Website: home-depot
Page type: billing-address
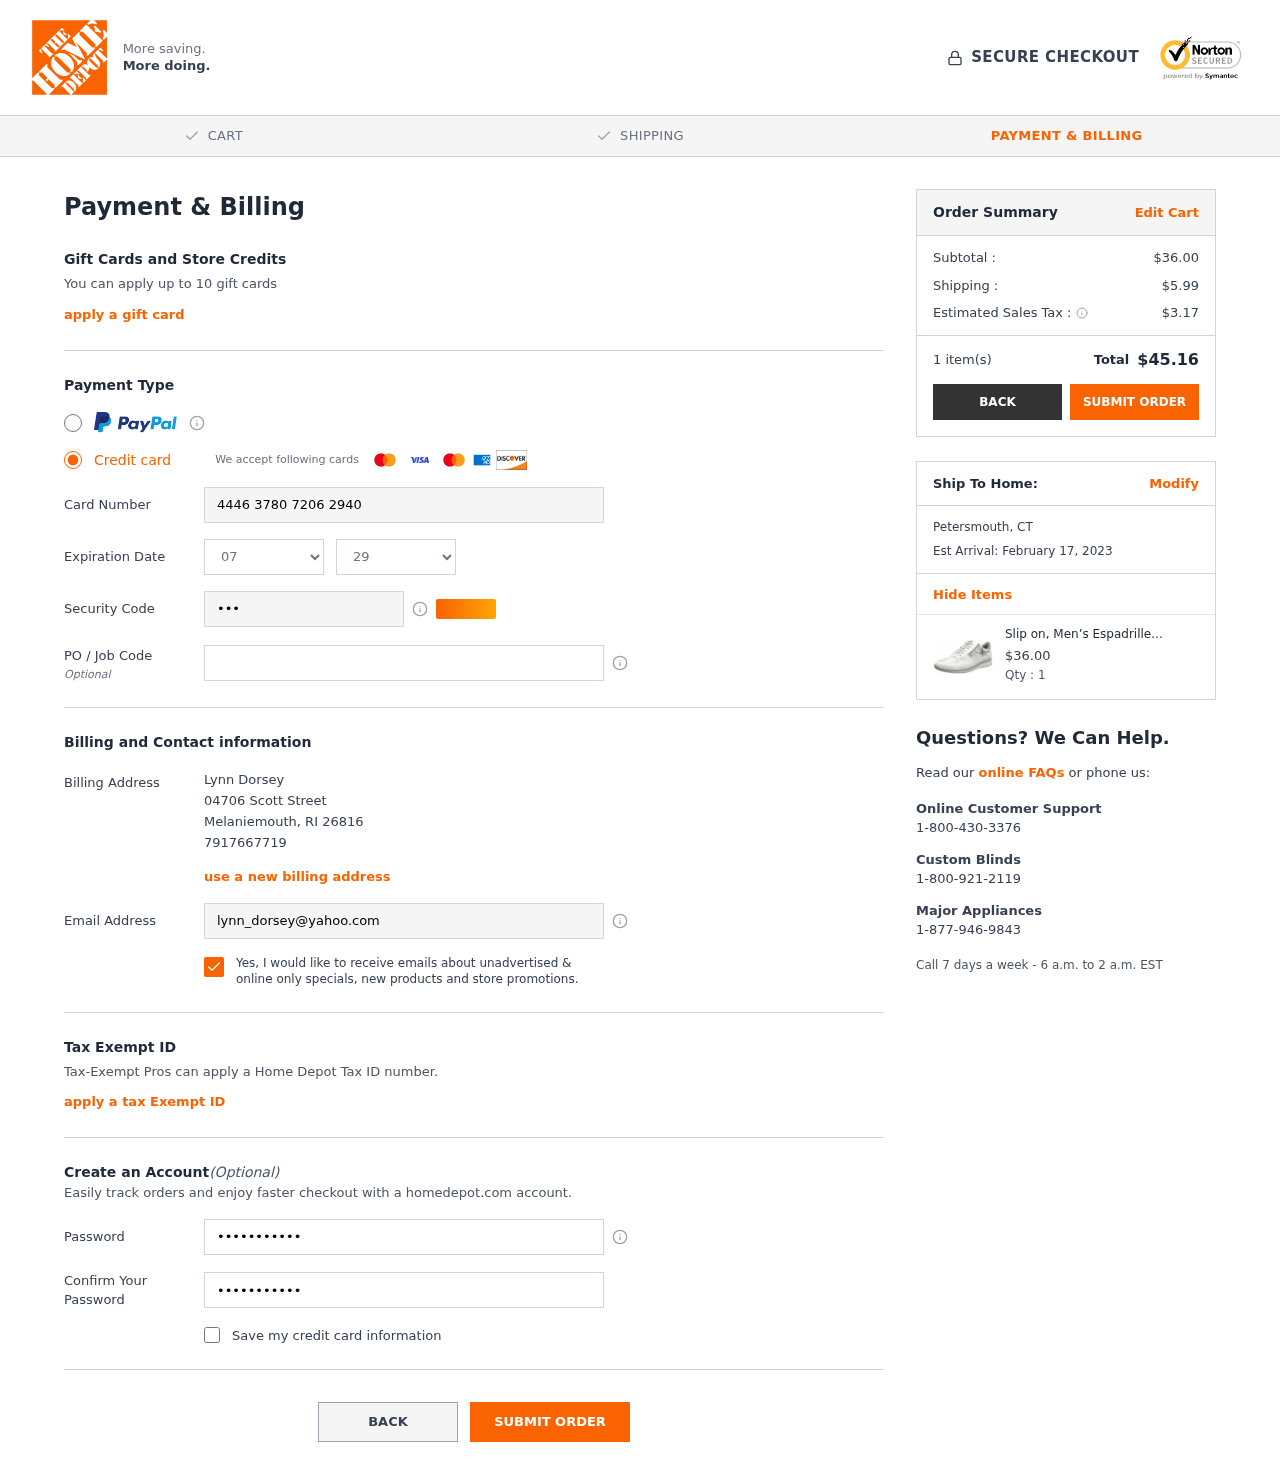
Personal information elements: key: PII_CARD_CVV
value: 422
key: PII_CARD_EXPIRY_MONTH
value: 07
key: PII_CARD_EXPIRY_YEAR
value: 29
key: PII_CARD_NUMBER
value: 4446 3780 7206 2940
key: PII_CITY
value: Melaniemouth
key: PII_CITY2
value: Petersmouth
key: PII_EMAIL
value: lynn_dorsey@yahoo.com
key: PII_FULLNAME
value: Lynn Dorsey
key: PII_PHONE
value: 7917667719
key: PII_POSTCODE
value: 26816
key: PII_STATE_ABBR
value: RI
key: PII_STATE_ABBR2
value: CT
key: PII_STREET
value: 04706 Scott Street
Product elements: key: PRODUCT1_NAME
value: Slip on, Men’s Espadrilles
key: PRODUCT1_PRICE
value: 36
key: PRODUCT1_QUANTITY
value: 1
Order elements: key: ORDER_SUBTOTAL
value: $36.00
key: ORDER_SHIPPING_COST
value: $5.99
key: ORDER_TAX
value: $3.17
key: ORDER_NUM_ITEMS
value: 1 item(s)
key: ORDER_TOTAL
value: $45.16
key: ORDER_DELIVERY_DATE
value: Est Arrival: February 17, 2023